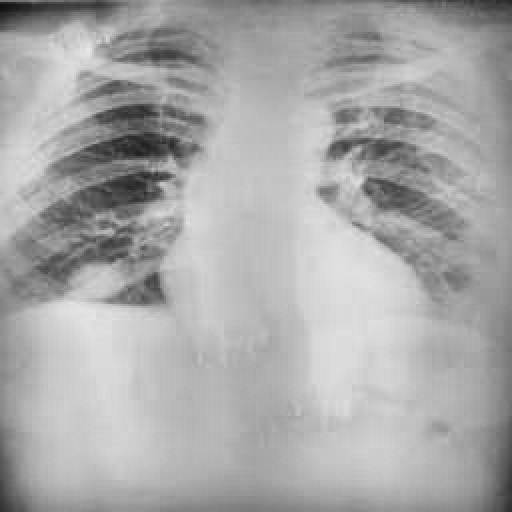
Finding: TUBERCULOSIS